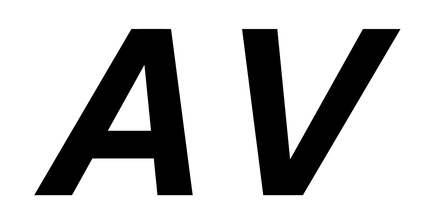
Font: InstrumentSans-Italic_Bold_Italic